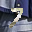
Label: 7